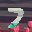
Label: 7